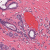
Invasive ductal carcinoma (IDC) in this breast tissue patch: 0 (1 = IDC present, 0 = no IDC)